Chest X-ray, PA view. Patient: 46 years old, sex F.
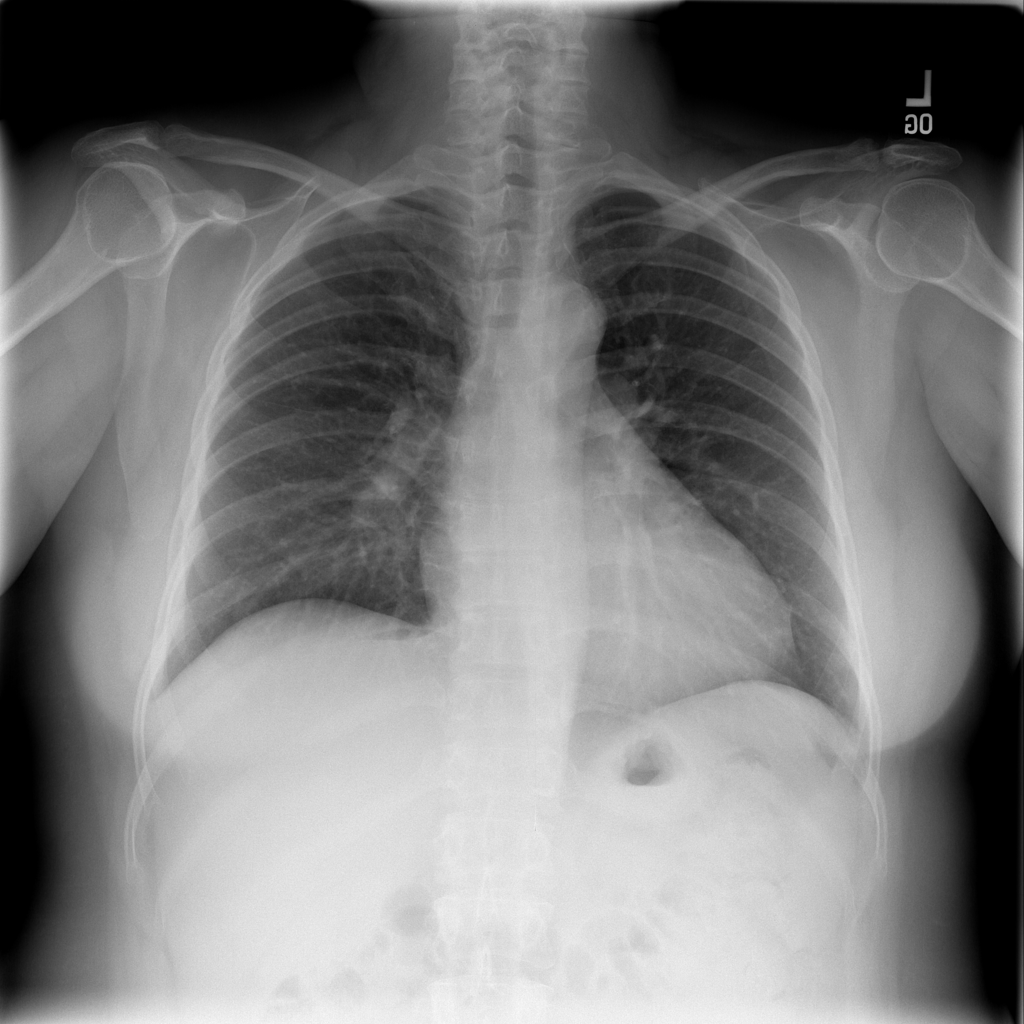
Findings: Infiltration